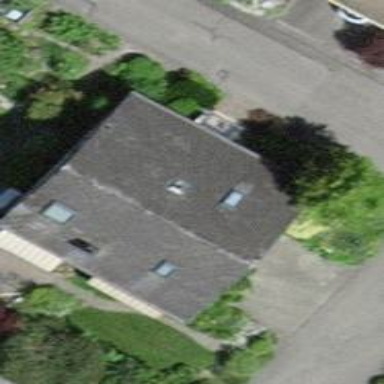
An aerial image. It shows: Simple house.